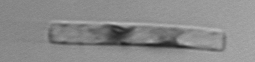
Label: Guinardia_delicatula